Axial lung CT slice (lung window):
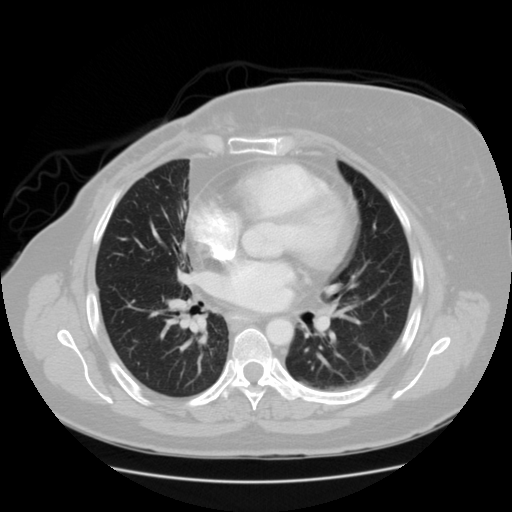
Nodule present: no